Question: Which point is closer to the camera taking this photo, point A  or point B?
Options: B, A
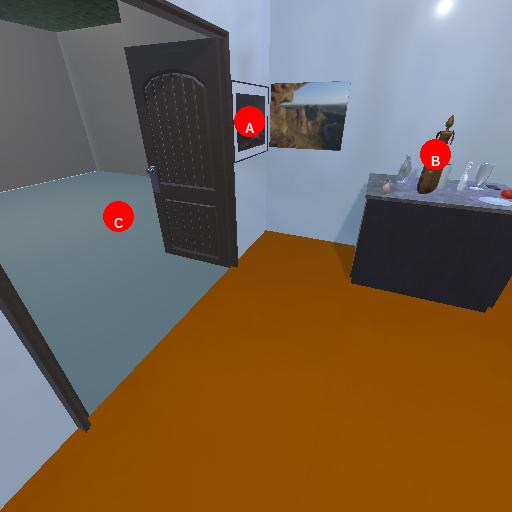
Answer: B